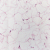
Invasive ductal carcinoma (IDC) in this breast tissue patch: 0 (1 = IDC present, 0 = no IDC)